Question: I just wanted to know how doing something like that:

Thank you
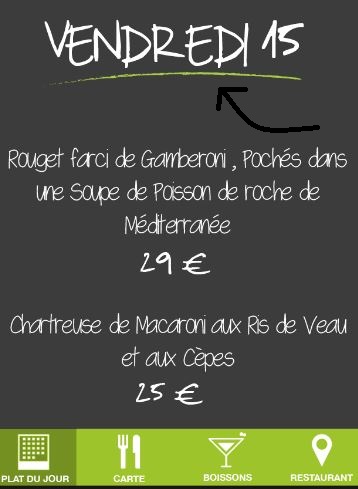
Answer: Set 'drawableBottom' to your 'TextView' like :
'''
<TextView
android:id="@+id/my_txt"
android:layout_width="match_parent"
android:layout_height="match_parent"
android:drawableBottom="@drawable/my_drawable" />
'''
, where 'my_drawable' is located in your resource folders and that's the green line which you want under your 'TextView'.